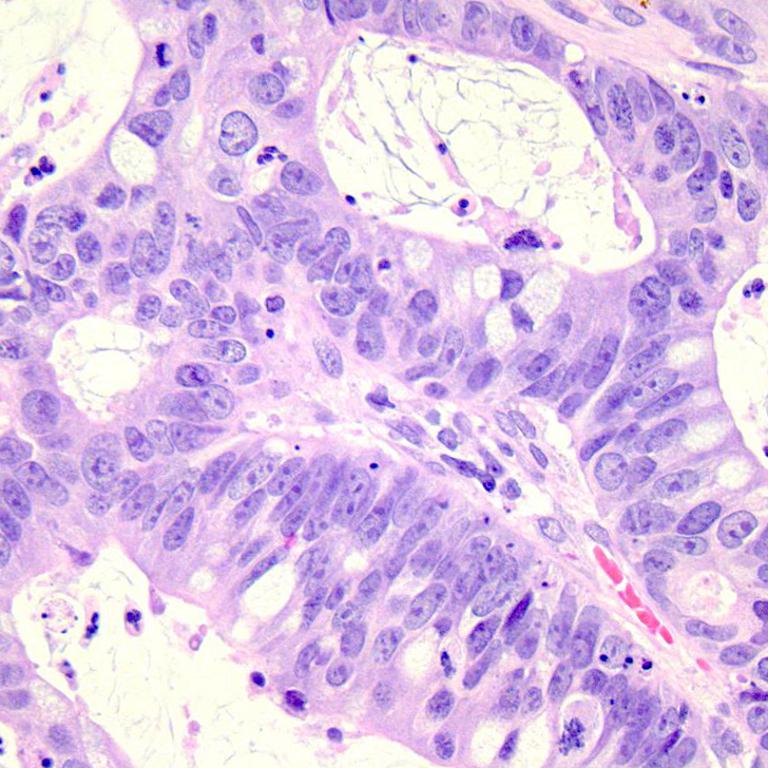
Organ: colon
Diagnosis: adenocarcinomas